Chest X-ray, AP view. Patient: 21 years old, sex F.
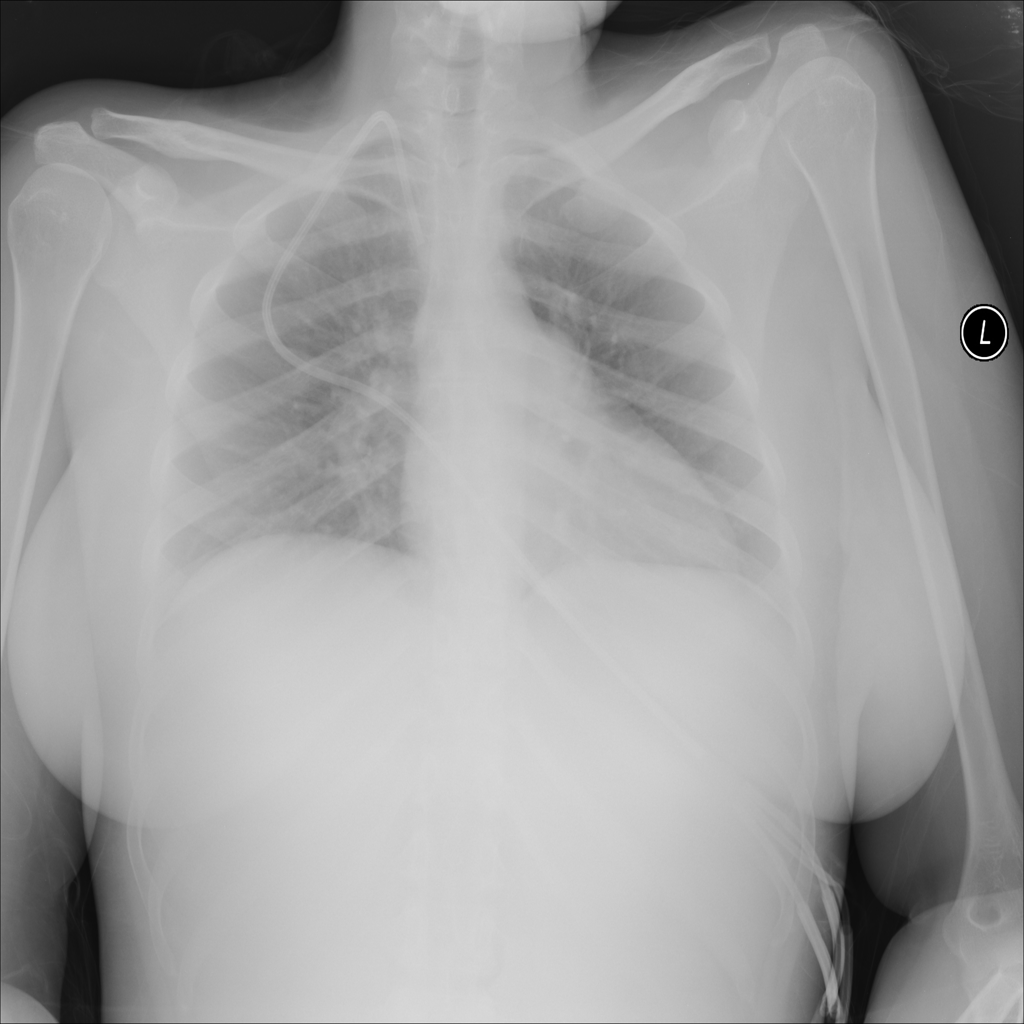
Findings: No Finding